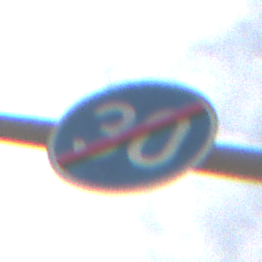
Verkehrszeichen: EndeMindestgeschwindigkeit
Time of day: Midday
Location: Outdoor (Nature)
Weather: PartlyCloudy
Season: NotSpecified
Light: Natural